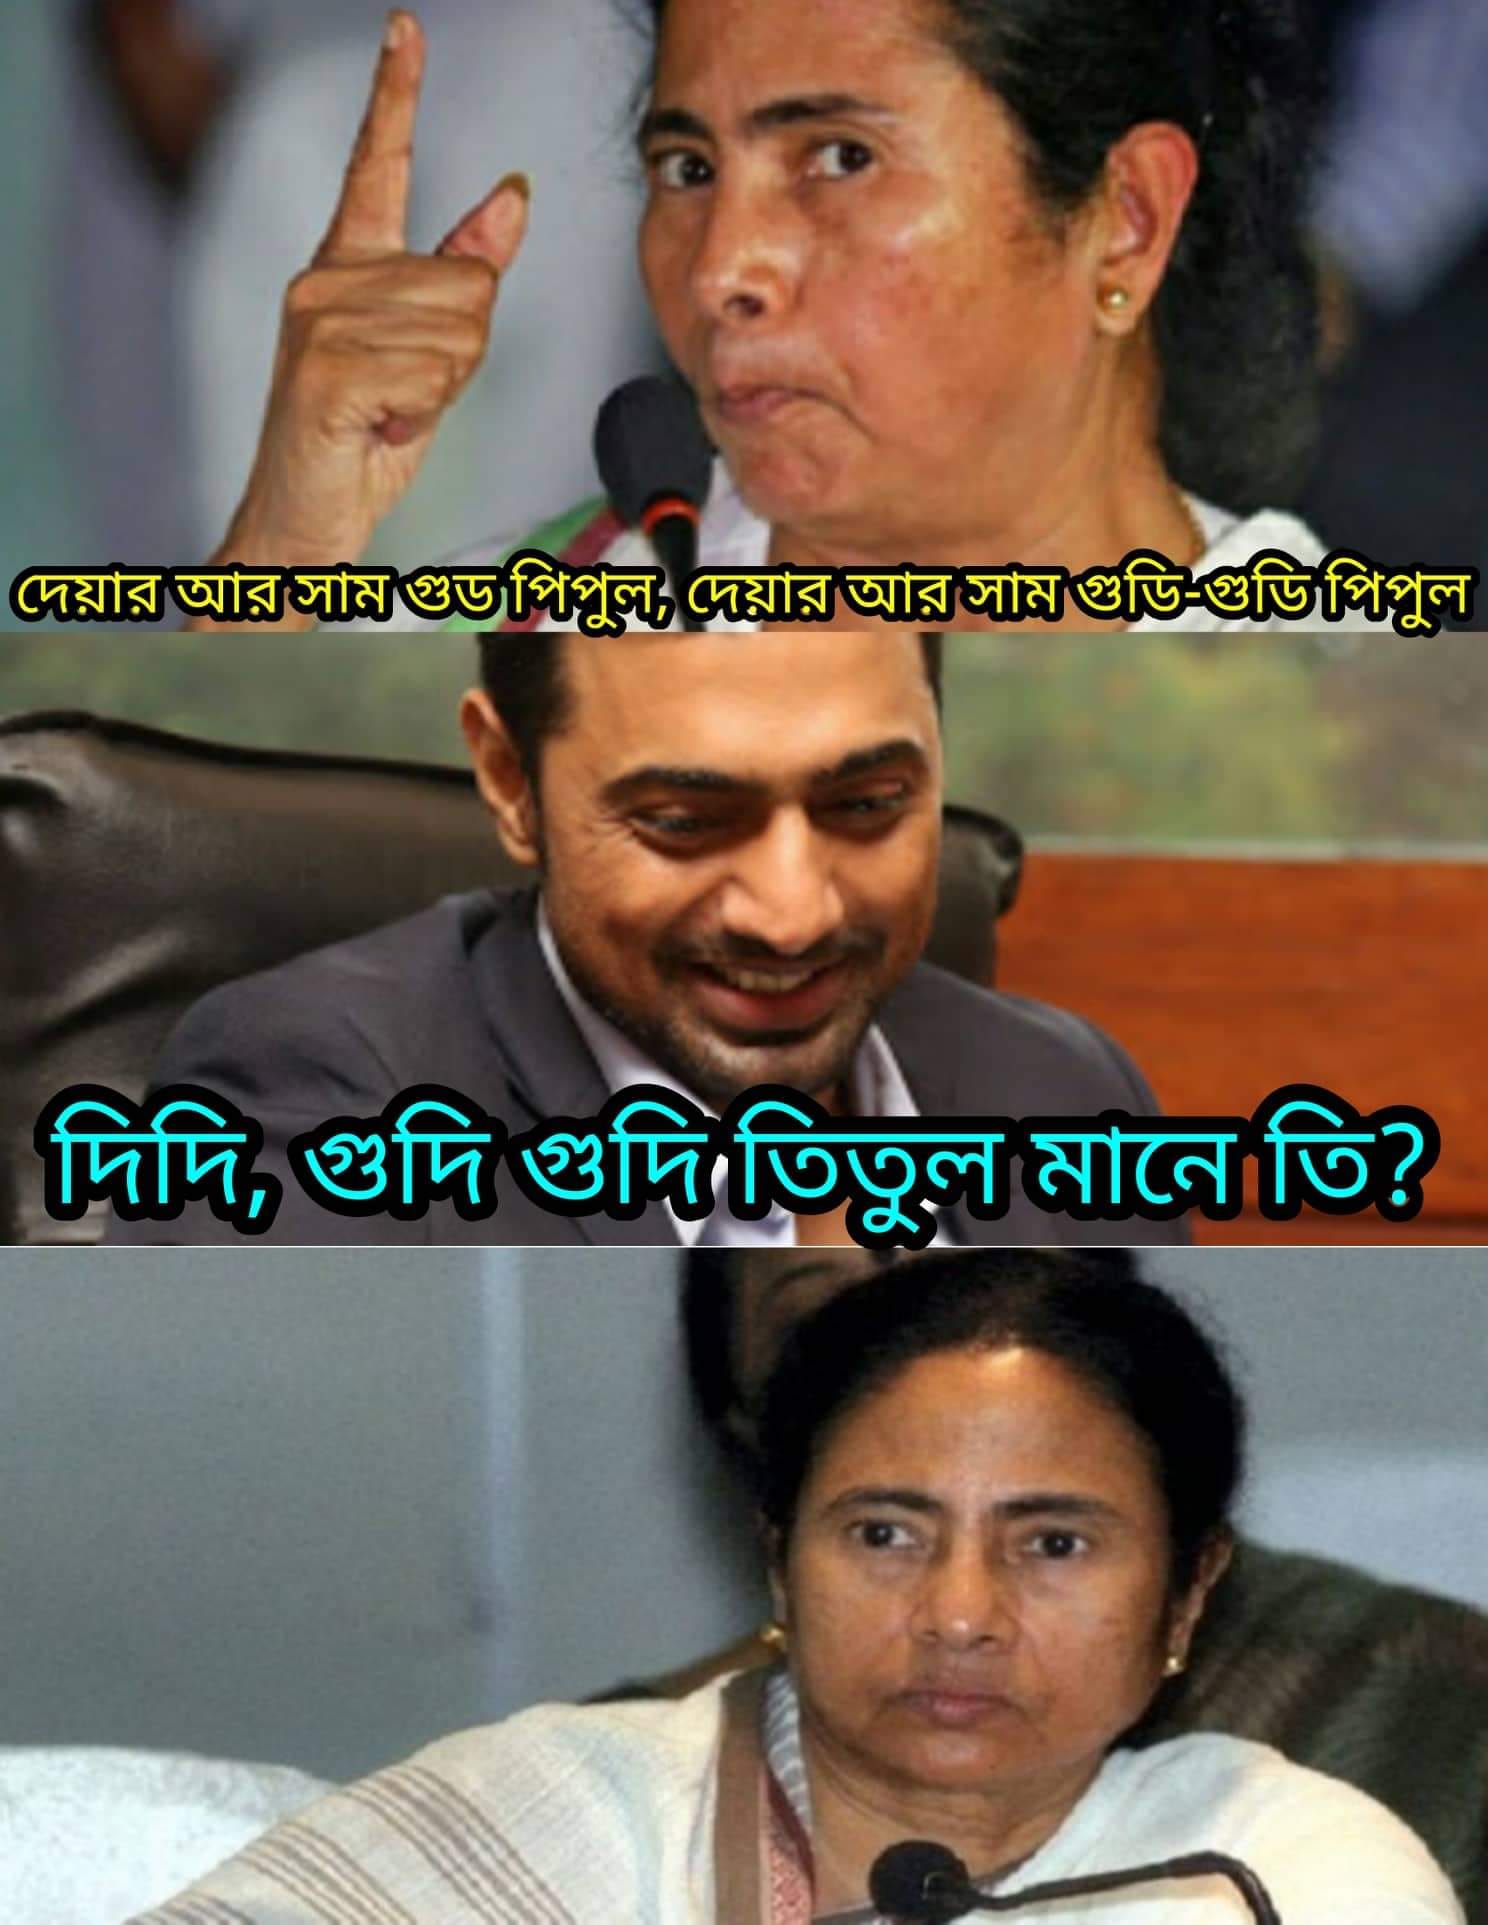
Caption: দেয়ার আর সাম গুড পিপুল, দেয়ার আর সাম গুডি গুডি পিপুল    দিদি, গুদি গুদি তিতুল মানে তি ?
Label: hate